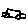
Label: car